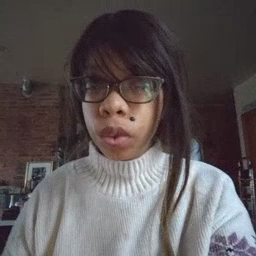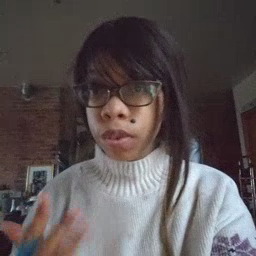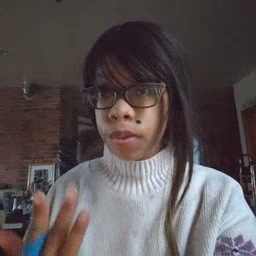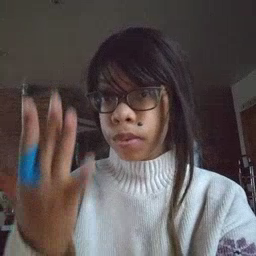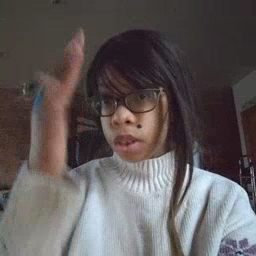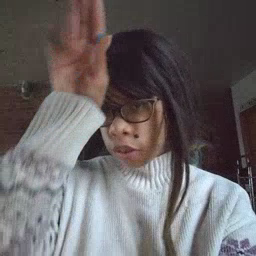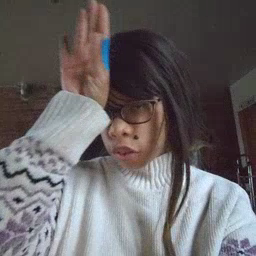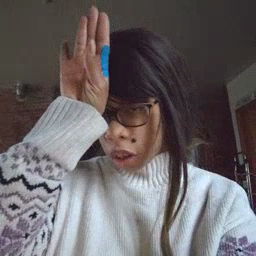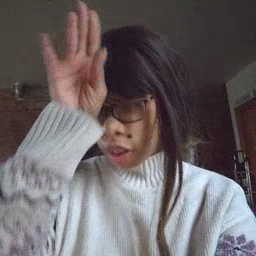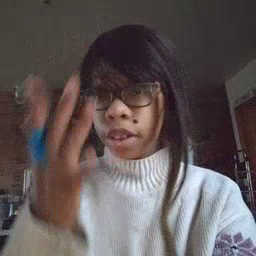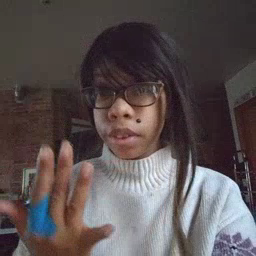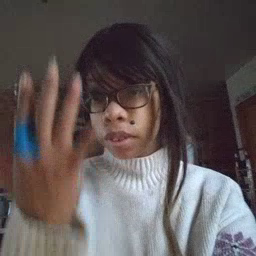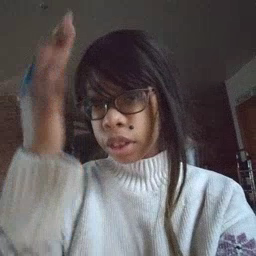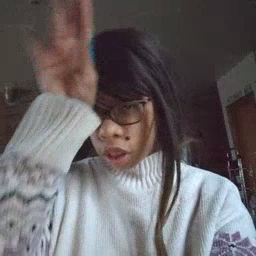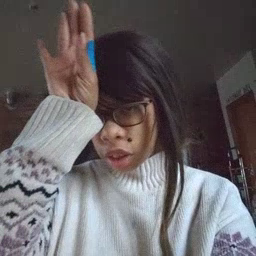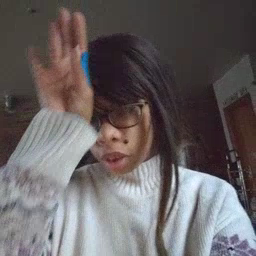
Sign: fireman